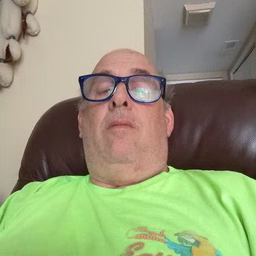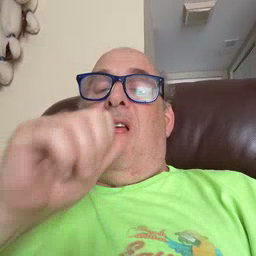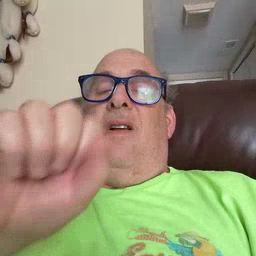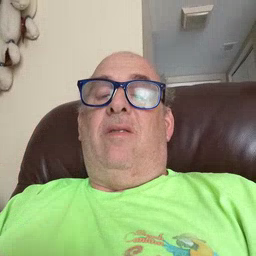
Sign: nuts